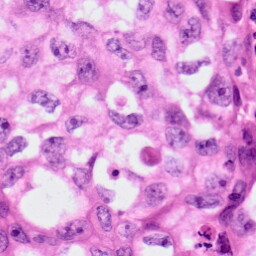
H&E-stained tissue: Lung